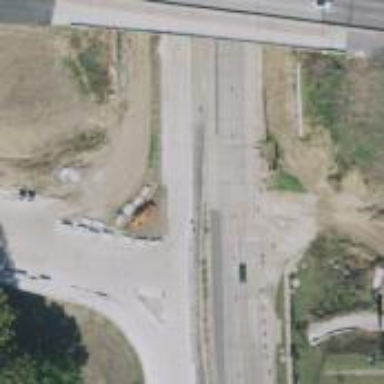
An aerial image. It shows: Secondary link road.